Field crop: tomato
Growth stage: 2
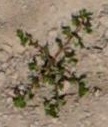
Species: portulaca